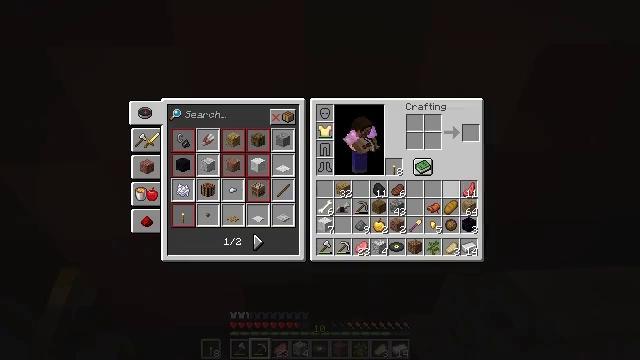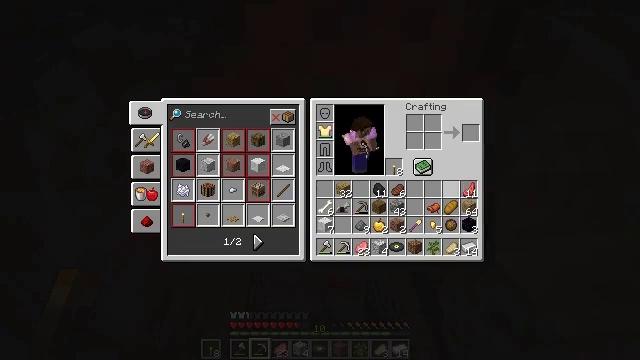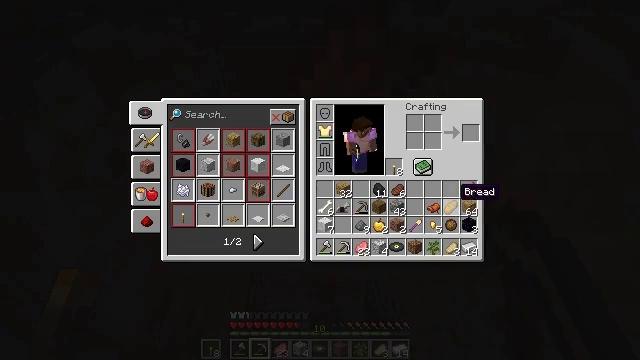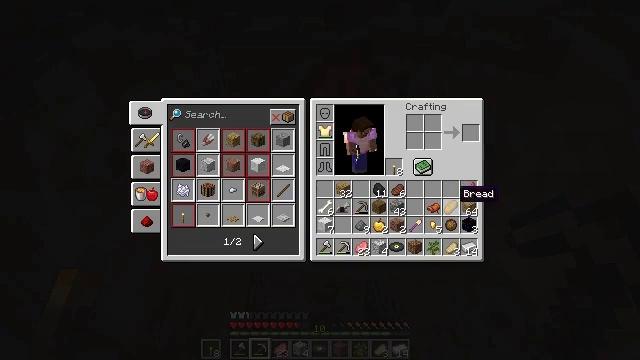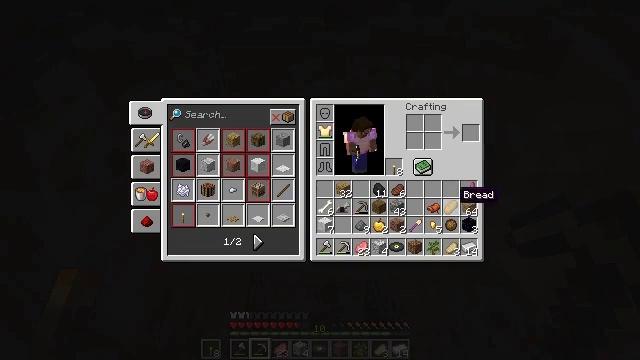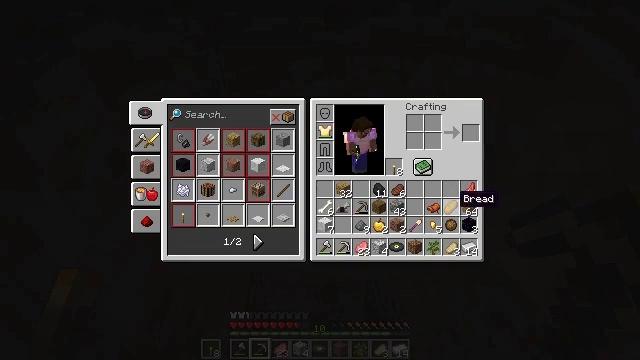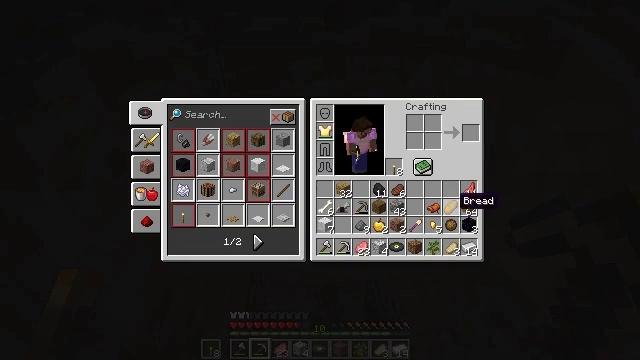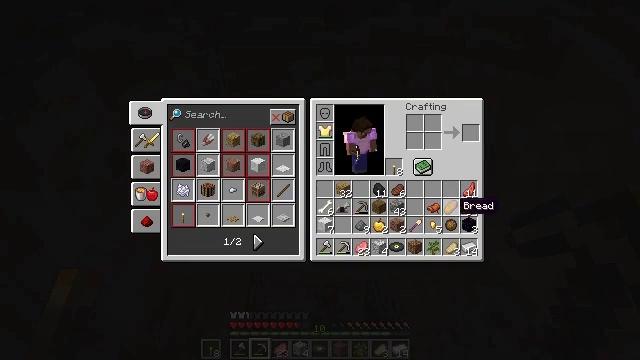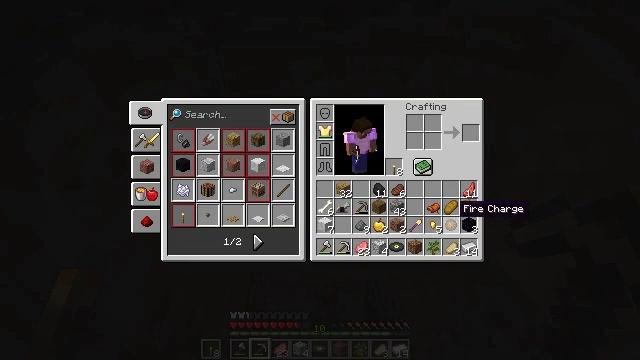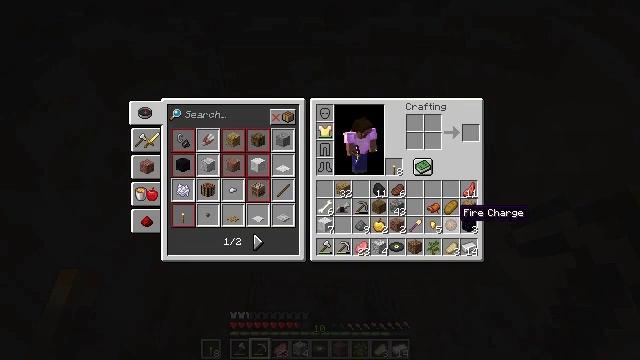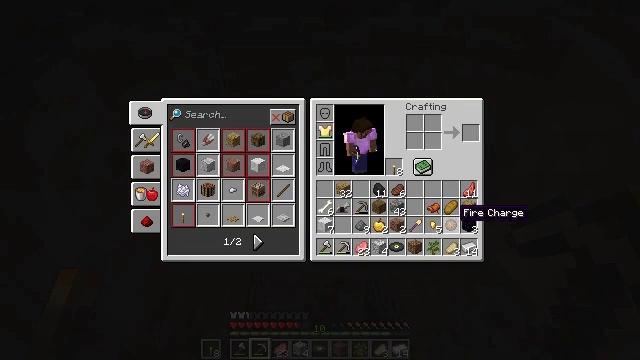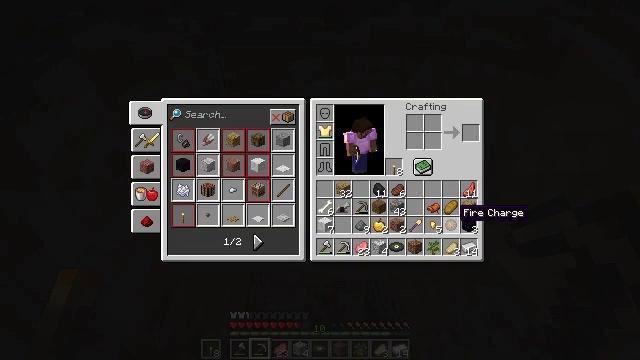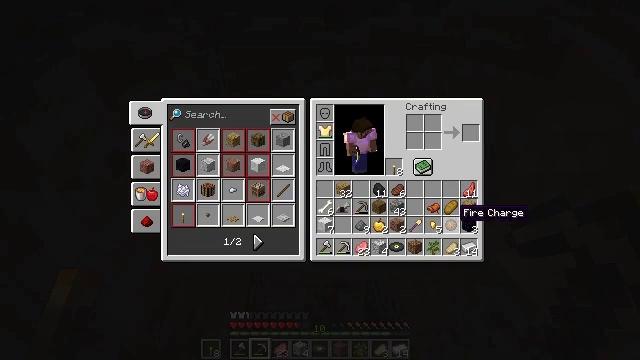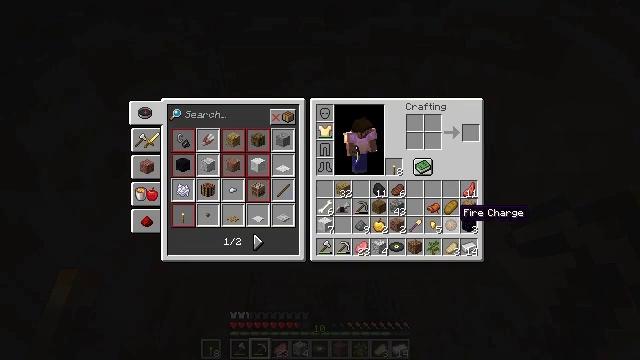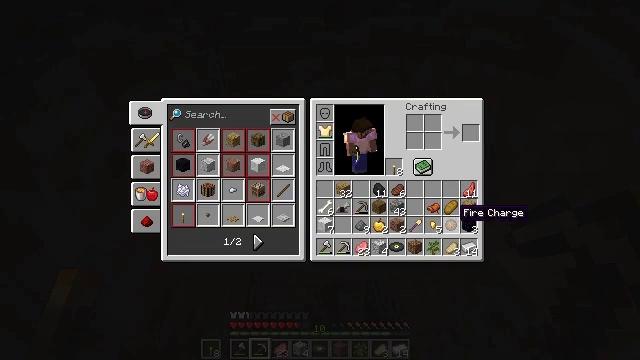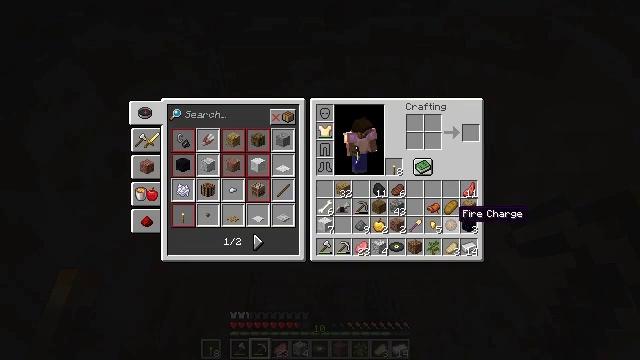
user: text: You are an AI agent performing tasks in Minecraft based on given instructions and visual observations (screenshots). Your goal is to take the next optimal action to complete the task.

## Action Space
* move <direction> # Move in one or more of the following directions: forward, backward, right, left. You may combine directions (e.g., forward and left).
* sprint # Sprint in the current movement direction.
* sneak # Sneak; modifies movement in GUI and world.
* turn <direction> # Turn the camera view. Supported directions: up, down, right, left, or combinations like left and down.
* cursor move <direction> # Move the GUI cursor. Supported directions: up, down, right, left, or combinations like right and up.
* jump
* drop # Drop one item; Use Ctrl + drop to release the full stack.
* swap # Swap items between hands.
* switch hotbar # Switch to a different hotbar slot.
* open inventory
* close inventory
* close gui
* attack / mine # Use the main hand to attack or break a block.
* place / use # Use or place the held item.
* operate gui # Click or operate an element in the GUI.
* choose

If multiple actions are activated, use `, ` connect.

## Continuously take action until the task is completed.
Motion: motion action
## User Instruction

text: Drop a gold nugget.
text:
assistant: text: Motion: sprint, open gui
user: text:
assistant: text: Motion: sprint, cursor move down
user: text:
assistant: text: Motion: sprint
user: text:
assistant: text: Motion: sprint
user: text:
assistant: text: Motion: sprint
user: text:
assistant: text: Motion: sprint
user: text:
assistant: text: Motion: sprint
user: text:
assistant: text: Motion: sprint
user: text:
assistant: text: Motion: sprint
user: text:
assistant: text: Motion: sprint
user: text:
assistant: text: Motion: sprint
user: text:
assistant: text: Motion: sprint
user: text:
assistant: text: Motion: sprint
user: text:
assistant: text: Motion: sprint
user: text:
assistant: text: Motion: sprint
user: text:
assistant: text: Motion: sprint, cursor move left
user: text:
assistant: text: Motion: sprint
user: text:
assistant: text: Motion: sprint
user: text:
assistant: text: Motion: sprint
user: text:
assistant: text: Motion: sprint
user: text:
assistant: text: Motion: sprint
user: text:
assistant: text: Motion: sprint
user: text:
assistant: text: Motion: sprint
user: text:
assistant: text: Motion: sprint
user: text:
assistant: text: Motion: sprint, drop
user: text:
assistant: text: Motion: sprint, drop
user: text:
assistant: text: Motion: sprint
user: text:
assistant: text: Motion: sprint
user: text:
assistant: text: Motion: sprint, cursor move left
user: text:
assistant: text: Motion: sprint